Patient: sex M, age 67
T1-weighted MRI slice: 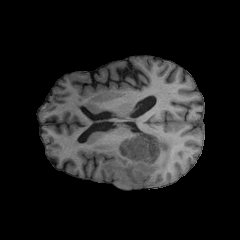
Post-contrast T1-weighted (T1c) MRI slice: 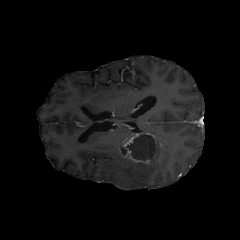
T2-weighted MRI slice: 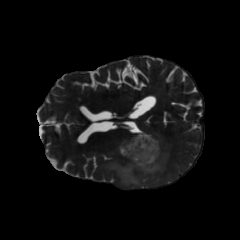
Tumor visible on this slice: yes
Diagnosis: Glioblastoma, IDH-wildtype
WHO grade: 4